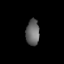
Tissue: lung
Cell type: Others
Senescence score: 0.2162
Nuclear area (px): 341
Mean DAPI intensity: 103.117